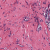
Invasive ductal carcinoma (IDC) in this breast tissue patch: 0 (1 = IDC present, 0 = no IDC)